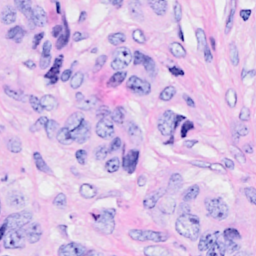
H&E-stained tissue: Breast